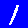
Digit: 1